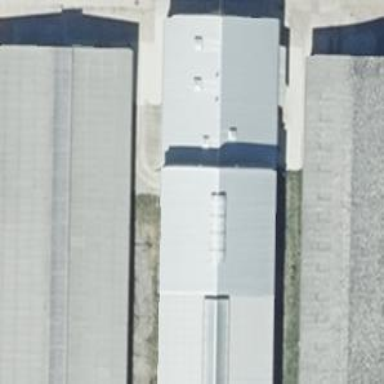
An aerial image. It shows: The building has gabled roof that is grey in color. The roof orientation is across the building.